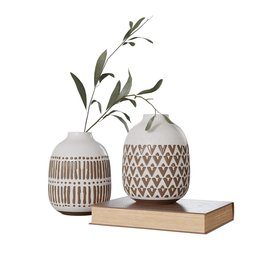
Label: decoration